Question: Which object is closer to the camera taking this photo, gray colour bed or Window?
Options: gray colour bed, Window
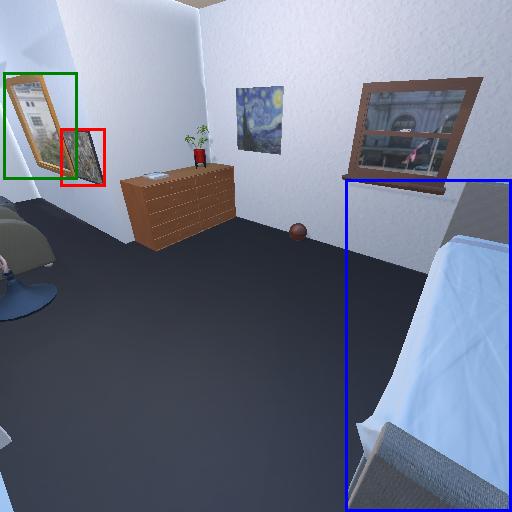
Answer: gray colour bed